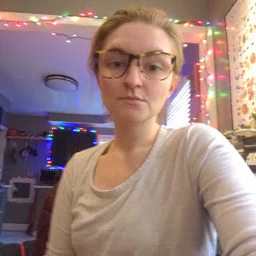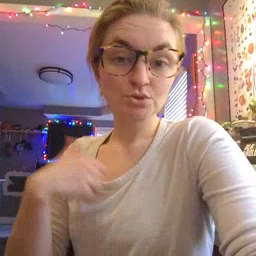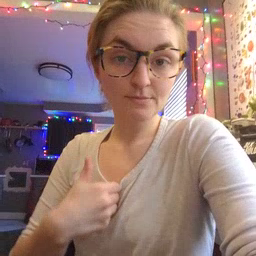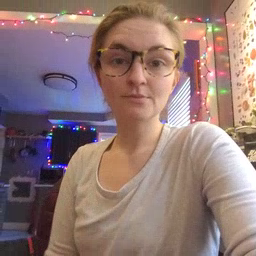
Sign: jacket